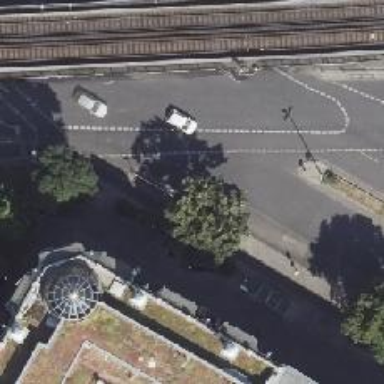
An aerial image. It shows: Historic railway station.